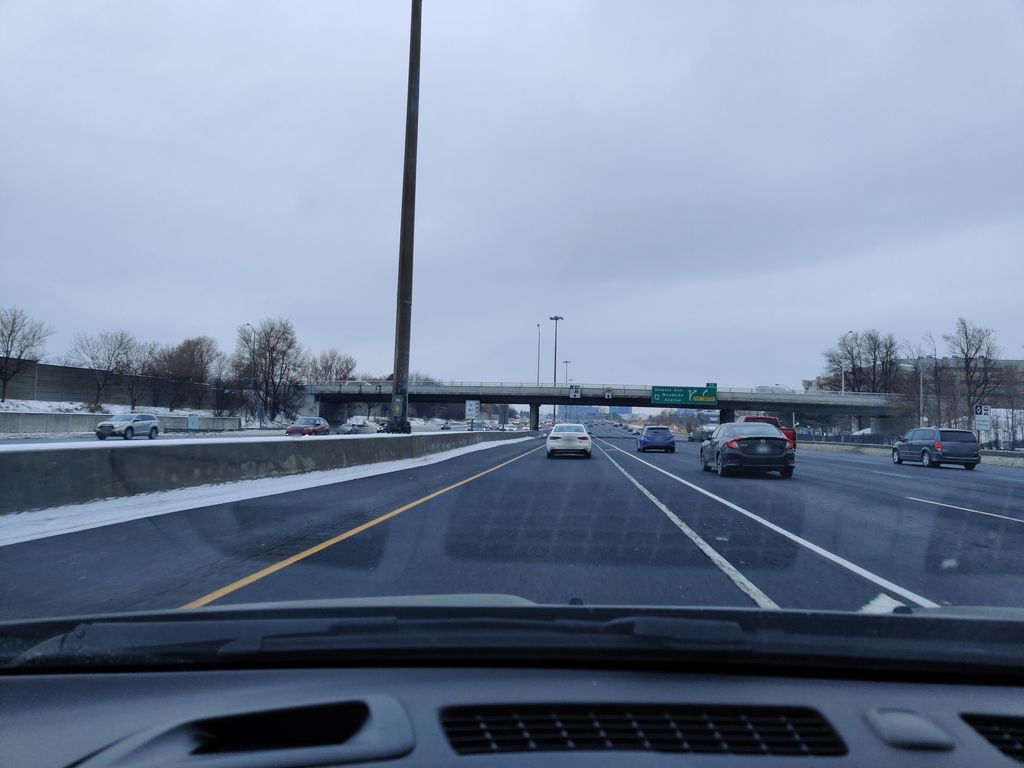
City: toronto